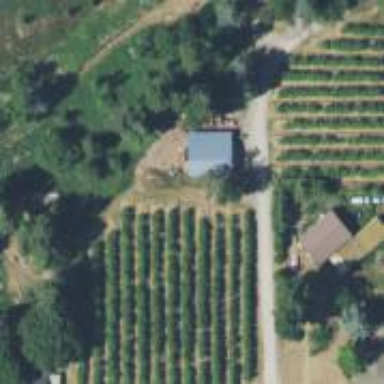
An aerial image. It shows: Orchard.